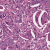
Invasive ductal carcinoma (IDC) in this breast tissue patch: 1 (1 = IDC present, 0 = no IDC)